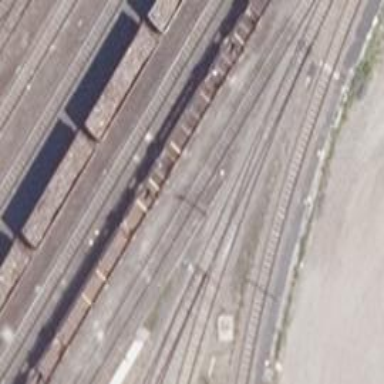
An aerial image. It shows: Rail spur service.